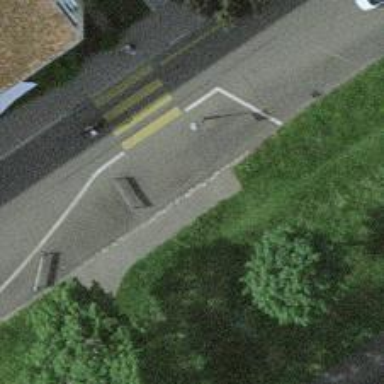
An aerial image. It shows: Kerb barrier.